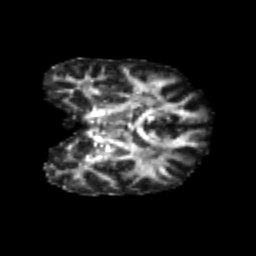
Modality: FA
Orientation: coronal
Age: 22
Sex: female
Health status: healthy
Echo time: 0.074 s